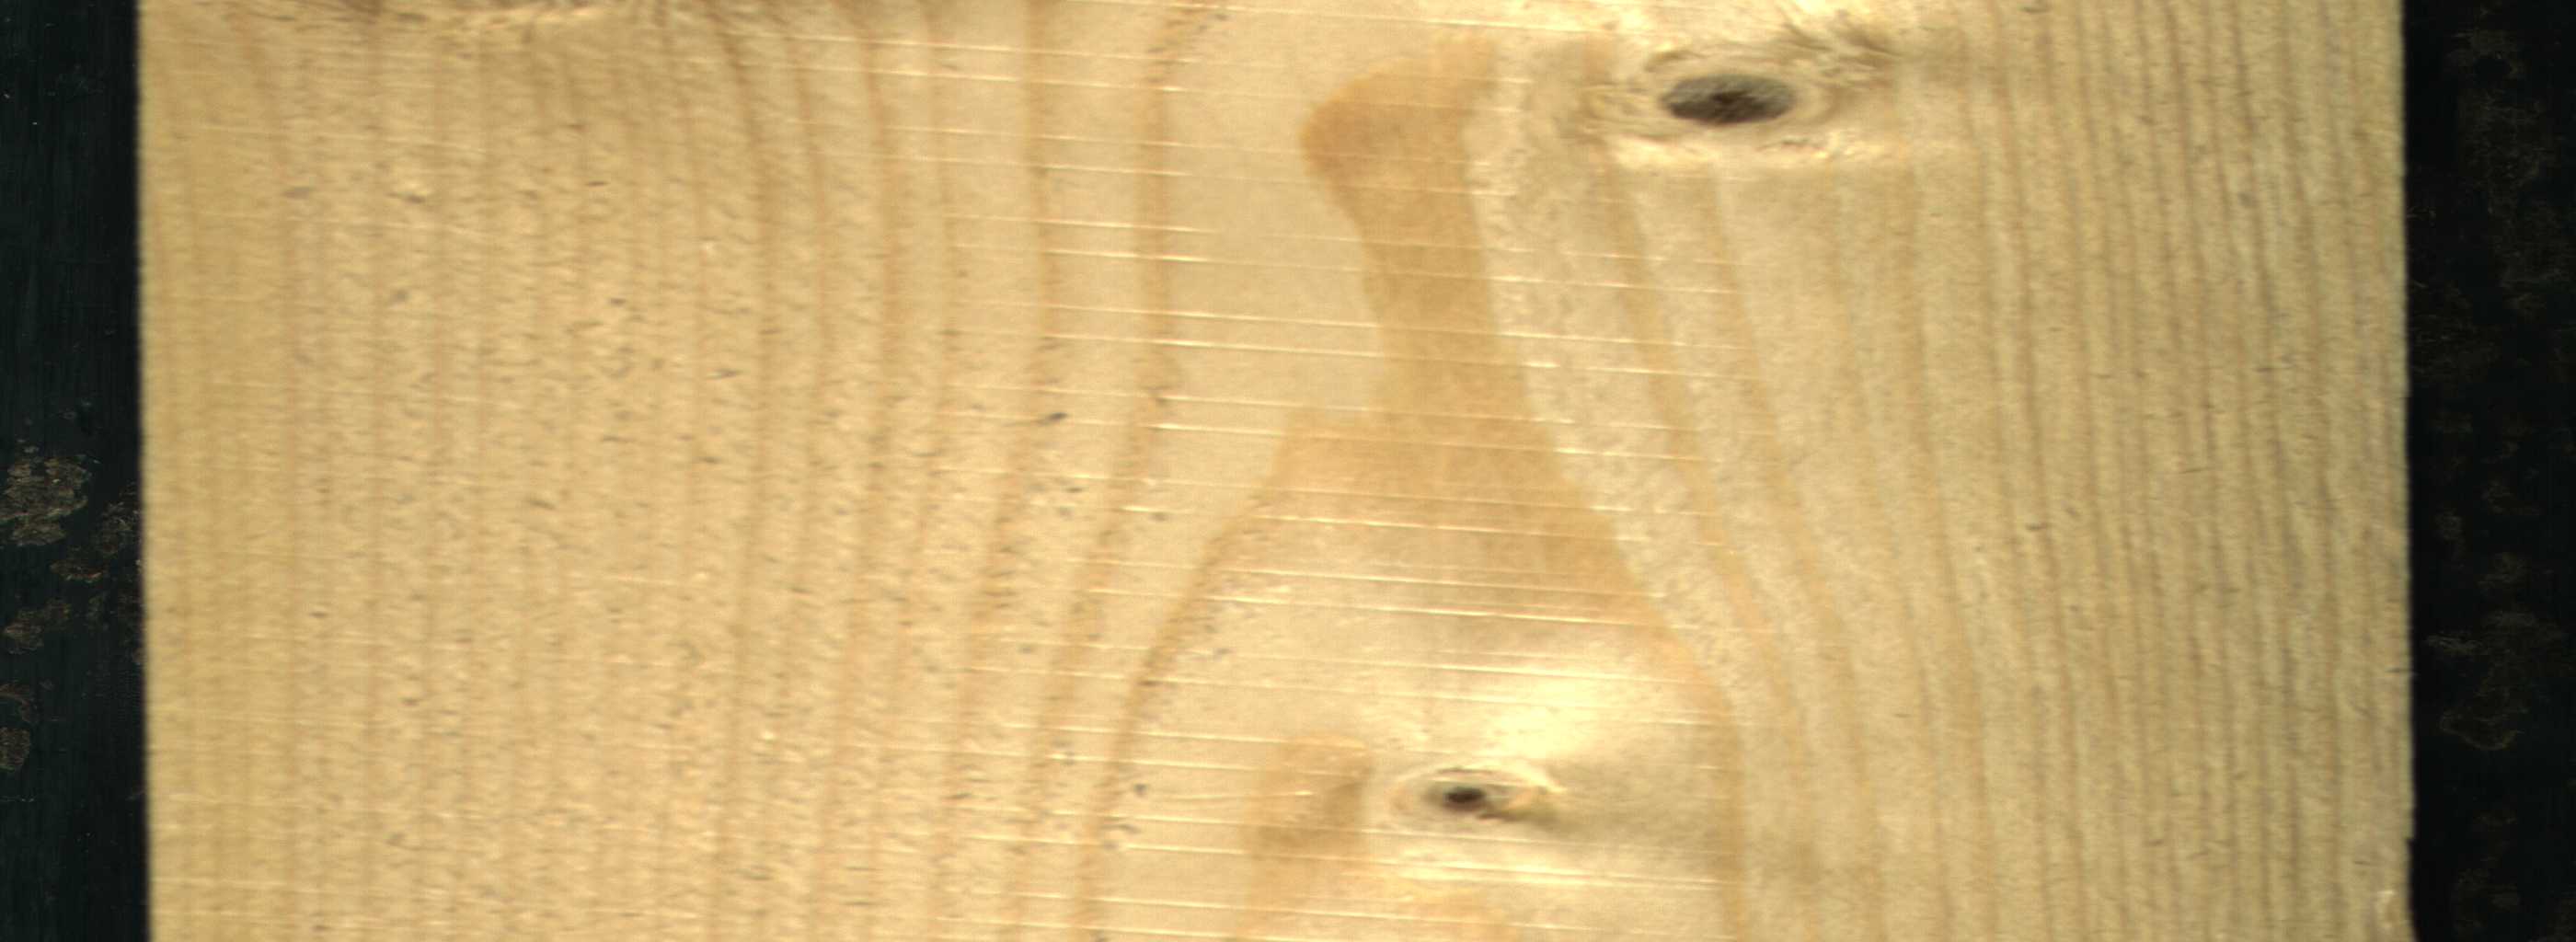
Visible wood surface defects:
Live_Knot
Live_Knot